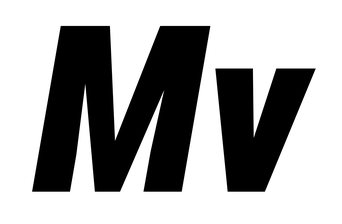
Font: Roboto-Italic_Condensed_Black_Italic